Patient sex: F
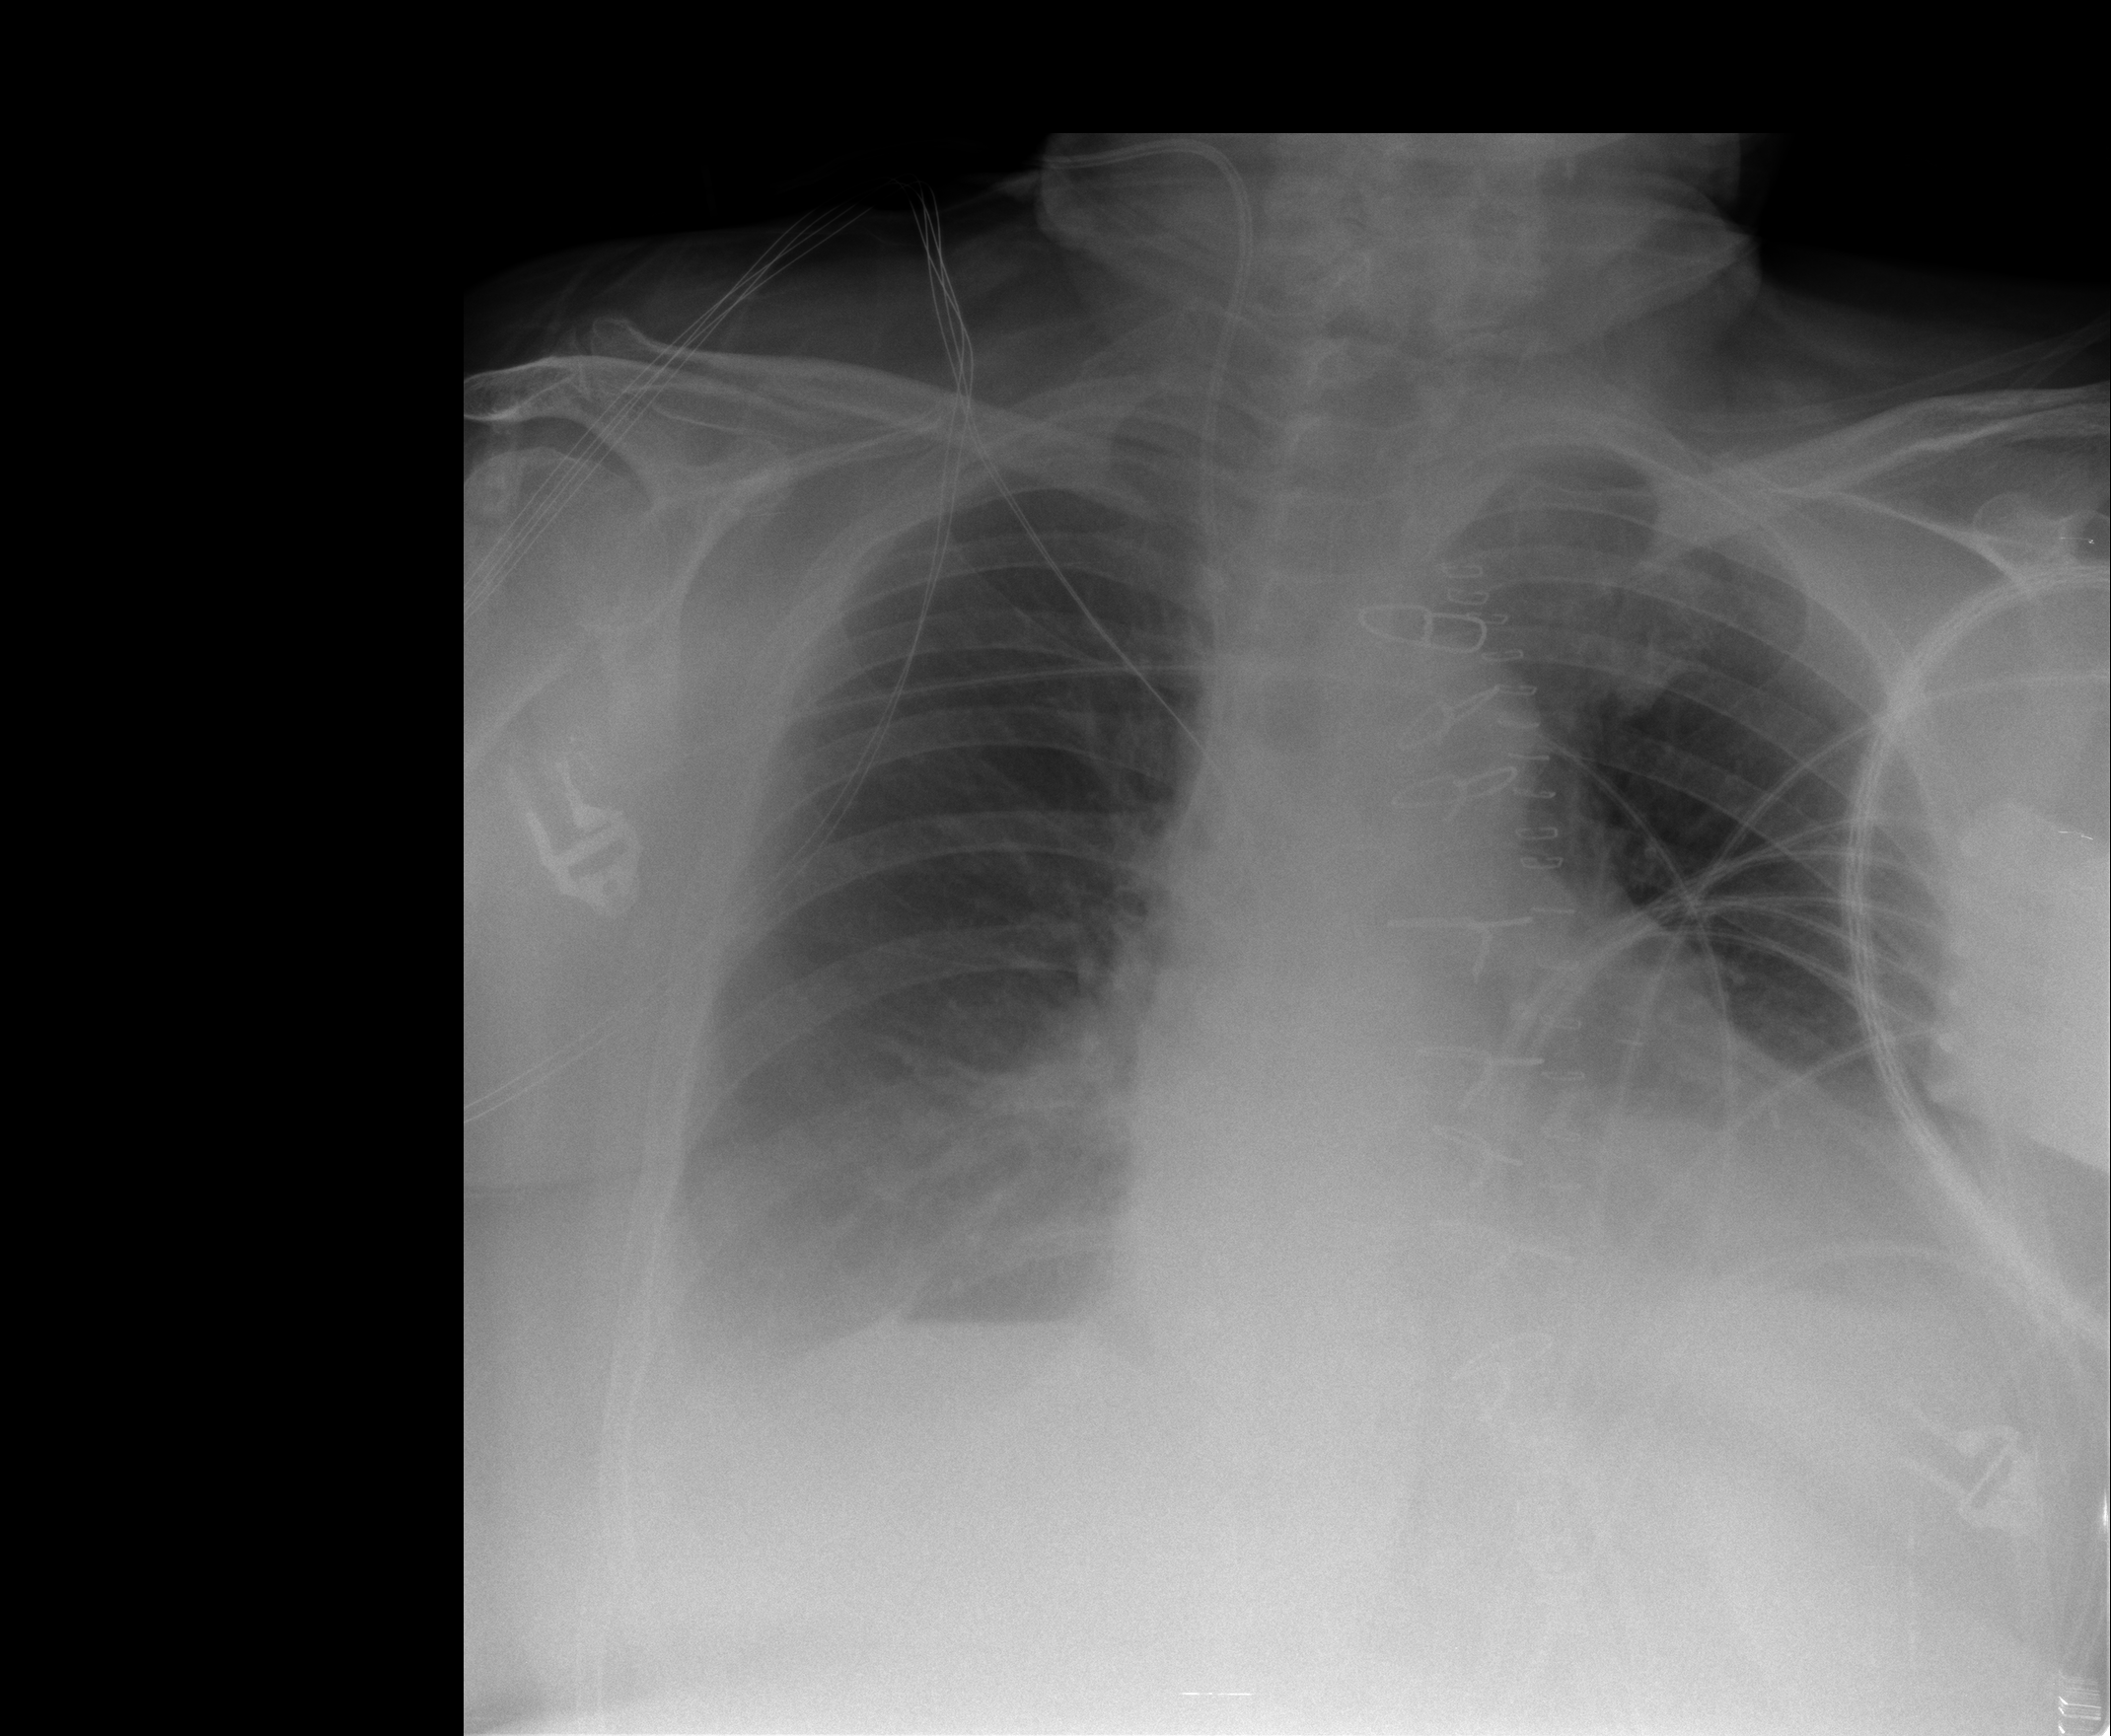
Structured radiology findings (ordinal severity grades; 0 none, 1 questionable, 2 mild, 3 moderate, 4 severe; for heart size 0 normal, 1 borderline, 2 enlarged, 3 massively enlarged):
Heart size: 2
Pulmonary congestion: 0
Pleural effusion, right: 2
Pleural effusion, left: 2
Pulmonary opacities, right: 0
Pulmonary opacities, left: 0
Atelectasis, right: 2
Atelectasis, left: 2